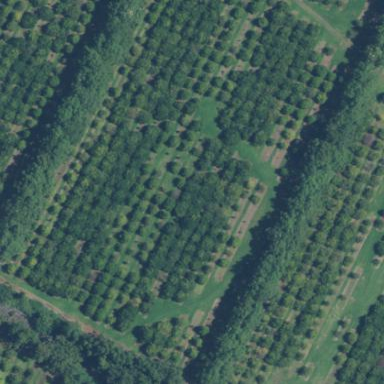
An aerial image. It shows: Orchard filled with macadamia trees.